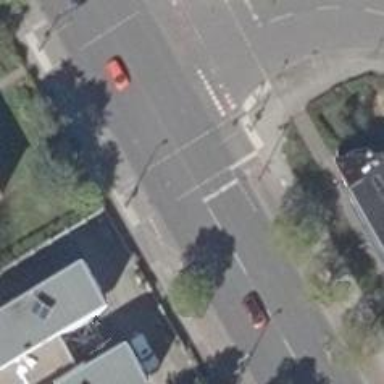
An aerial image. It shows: Road with traffic signals for signaling.